RGB frame:
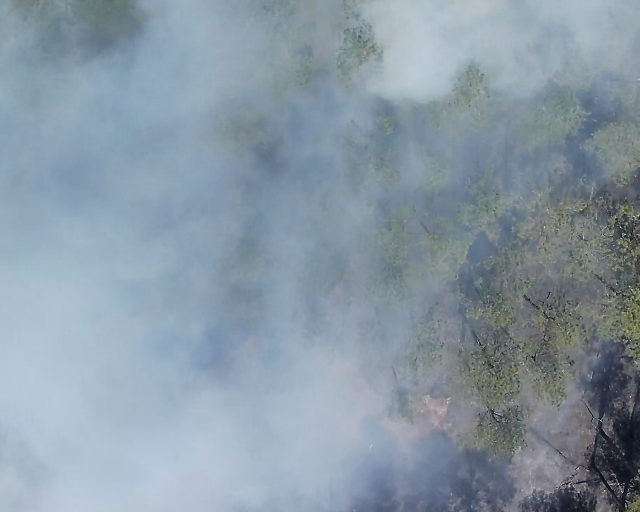
Thermal frame:
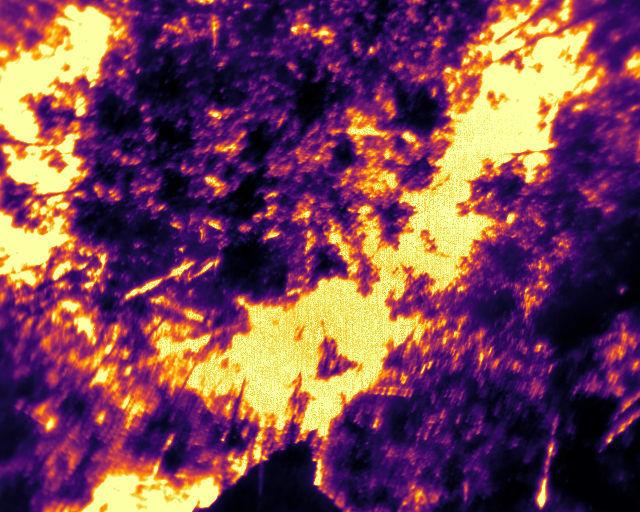
Captured: 2026-02-27 02:38:53
Pixels at or above 80 °C: 187154 (fraction of frame: 0.5711)